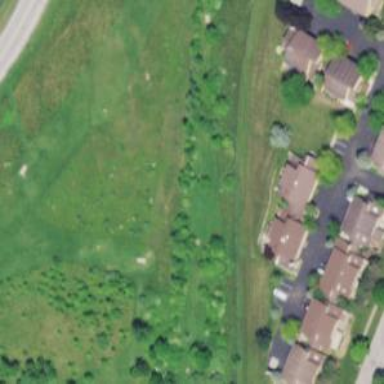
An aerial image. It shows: Disc golf hole.